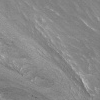
Atmospheric dust classification: not_dusty